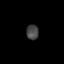
Tissue: prostate
Cell type: Myeloid cells
Senescence score: 0.7302
Nuclear area (px): 182
Mean DAPI intensity: 68.379